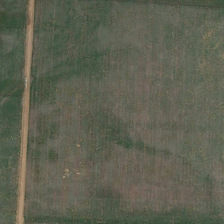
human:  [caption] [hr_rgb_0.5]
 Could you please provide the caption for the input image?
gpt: a small wild road is in a piece of green meadow .

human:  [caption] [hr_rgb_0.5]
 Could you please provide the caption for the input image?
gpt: a small wild road is in a piece of green meadow .

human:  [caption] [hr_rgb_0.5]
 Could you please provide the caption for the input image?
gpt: a small wild road is in a piece of green meadow .

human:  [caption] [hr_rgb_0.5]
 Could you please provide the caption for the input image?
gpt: a small wild road is in a piece of green meadow .

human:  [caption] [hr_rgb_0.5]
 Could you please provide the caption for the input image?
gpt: a small wild road is in a piece of green meadow .